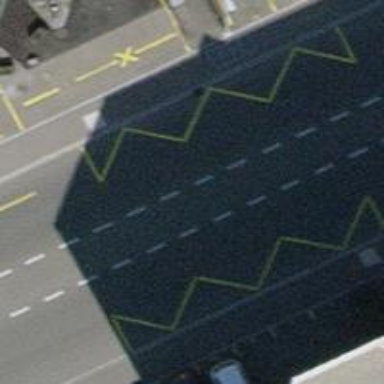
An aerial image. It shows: Bus stop with designated stop position for public transport.